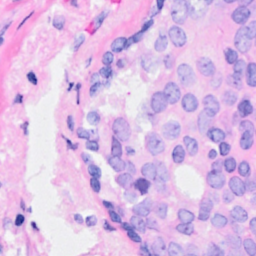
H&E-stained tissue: Breast